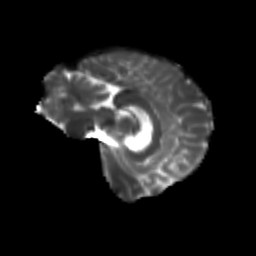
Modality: T2w
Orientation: sagittal
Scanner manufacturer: siemens
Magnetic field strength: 3 T
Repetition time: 9.2 s
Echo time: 0.084 s